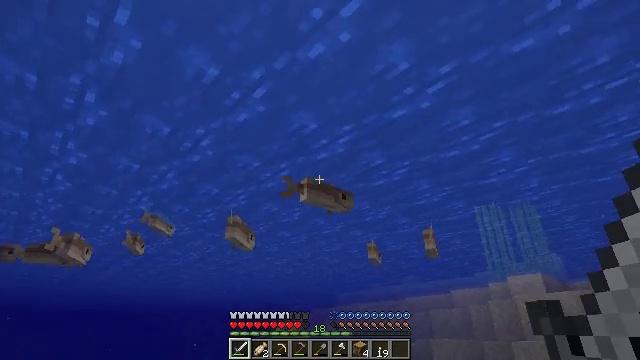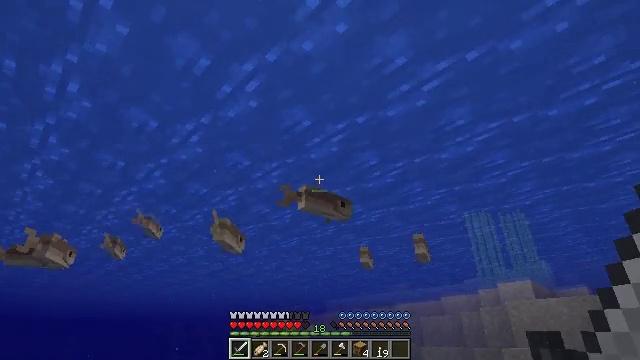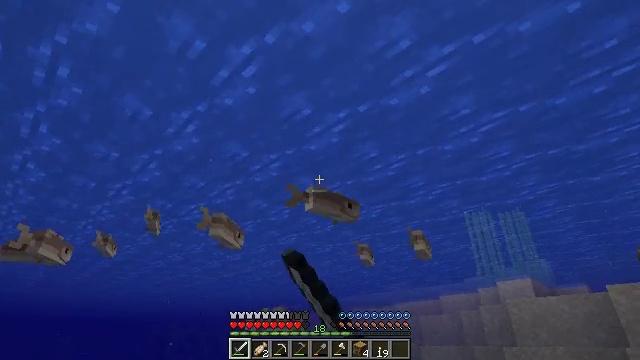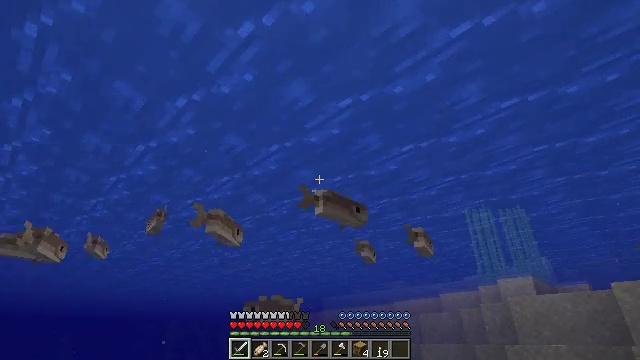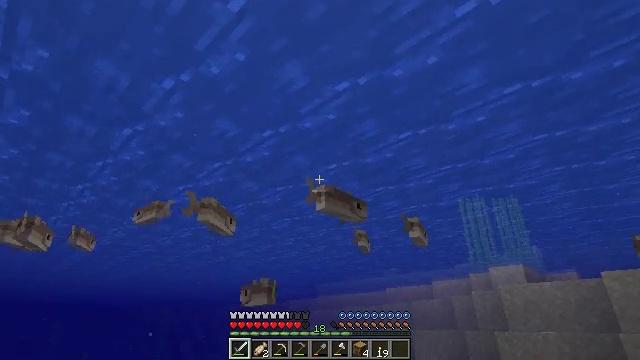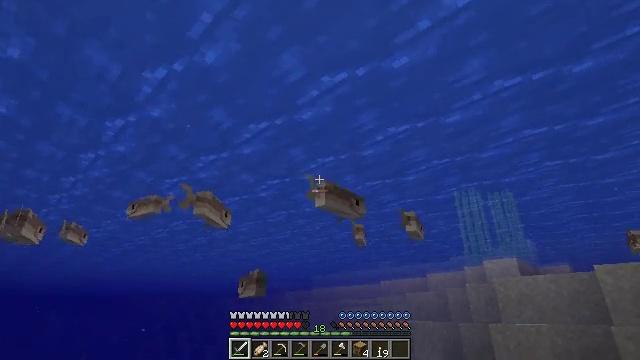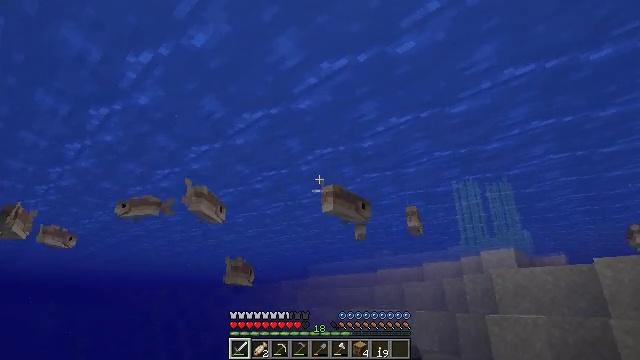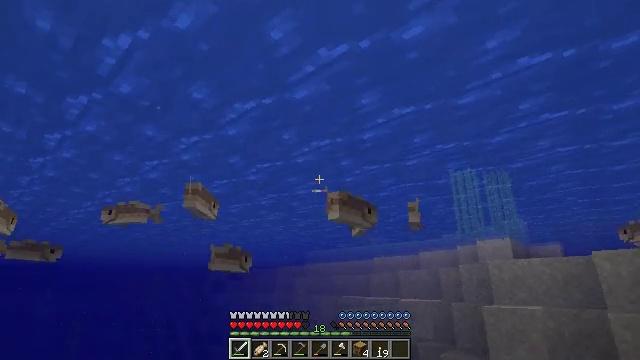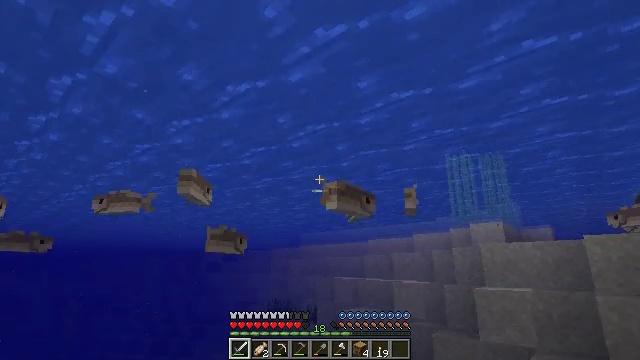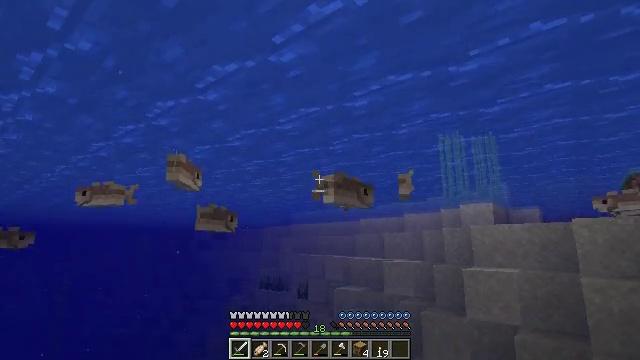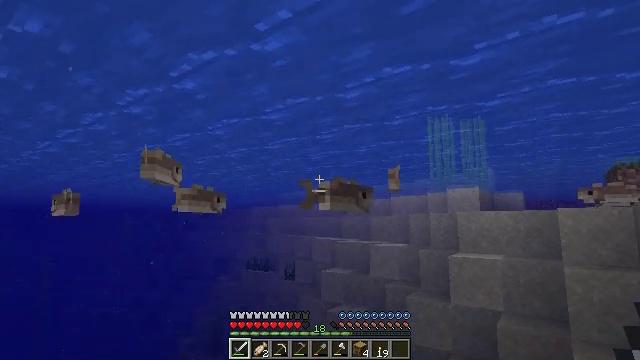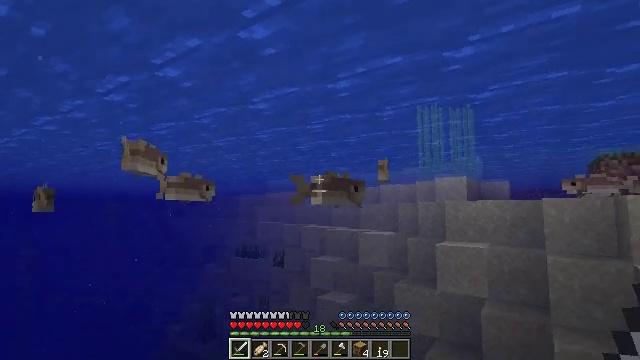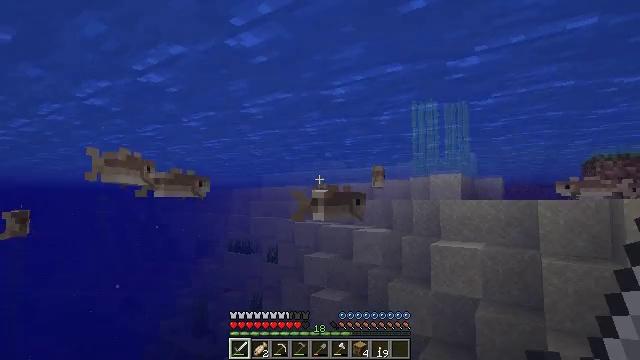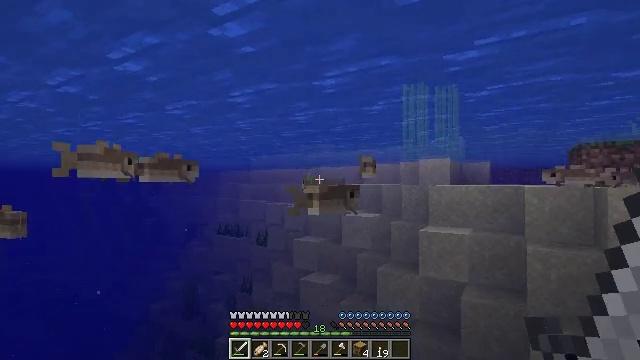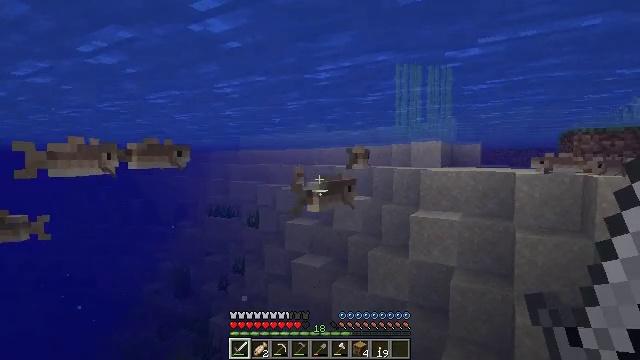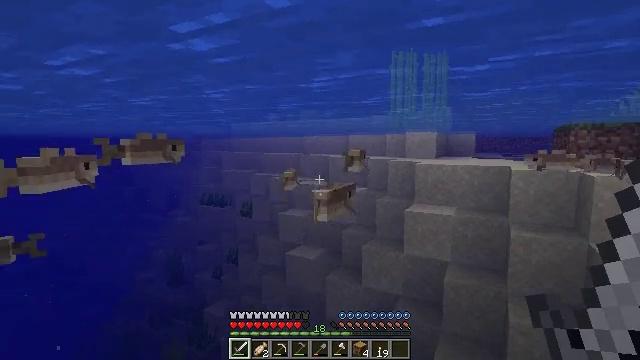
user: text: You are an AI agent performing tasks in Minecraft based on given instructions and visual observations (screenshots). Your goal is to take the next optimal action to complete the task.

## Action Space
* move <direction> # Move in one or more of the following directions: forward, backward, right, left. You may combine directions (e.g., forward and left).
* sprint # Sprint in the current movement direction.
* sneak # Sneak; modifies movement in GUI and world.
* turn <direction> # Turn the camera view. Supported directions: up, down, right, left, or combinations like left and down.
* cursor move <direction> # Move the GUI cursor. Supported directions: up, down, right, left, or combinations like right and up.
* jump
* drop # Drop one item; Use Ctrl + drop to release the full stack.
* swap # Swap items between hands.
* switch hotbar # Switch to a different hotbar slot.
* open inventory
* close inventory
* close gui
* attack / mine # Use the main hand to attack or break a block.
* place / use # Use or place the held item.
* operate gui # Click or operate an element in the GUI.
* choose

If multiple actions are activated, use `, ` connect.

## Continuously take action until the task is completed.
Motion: motion action
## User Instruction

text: Catch and defeat a cod.
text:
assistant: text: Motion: move forward, turn right and up, attack / mine
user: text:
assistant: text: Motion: move forward, attack / mine
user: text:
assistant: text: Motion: move forward, attack / mine, jump
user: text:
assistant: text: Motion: move forward, turn right and down, jump
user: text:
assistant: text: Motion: move forward, turn down, jump
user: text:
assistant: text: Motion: move forward, turn down, jump
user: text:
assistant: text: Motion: move forward, turn down, jump
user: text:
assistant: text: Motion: move forward, turn down, jump
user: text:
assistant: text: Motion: move forward, turn right and down, jump
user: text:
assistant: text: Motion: move forward, turn right and down, jump
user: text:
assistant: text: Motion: move forward, turn right and down, jump
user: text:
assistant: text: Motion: move forward, turn right and down, jump
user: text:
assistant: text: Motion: move forward, turn right and down, jump
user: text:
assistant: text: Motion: move forward, turn right and down, jump
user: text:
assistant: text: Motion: move forward, turn right and down
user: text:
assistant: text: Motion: move forward, turn down
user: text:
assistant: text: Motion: move forward, turn right and down
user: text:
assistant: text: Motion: move forward, turn down
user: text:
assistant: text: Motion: move forward
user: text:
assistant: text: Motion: move forward
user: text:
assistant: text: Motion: move forward
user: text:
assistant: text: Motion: move forward, turn right
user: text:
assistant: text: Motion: move forward, turn right
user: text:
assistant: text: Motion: move forward, turn right
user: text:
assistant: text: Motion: move forward, attack / mine
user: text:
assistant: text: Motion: move forward, attack / mine
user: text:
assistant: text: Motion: move forward, attack / mine
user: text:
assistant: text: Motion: move forward, attack / mine
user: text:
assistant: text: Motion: move forward
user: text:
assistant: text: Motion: move forward